Interaction volume radius: 10 \u00c5
Interaction volume height: 35 \u00c5
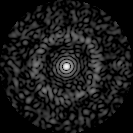
Disorder parameter: 0.8189